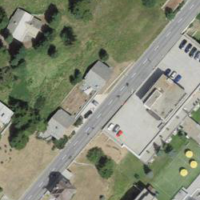
EUNIS habitat code: 54
Species observed at this site:
Lotus corniculatus